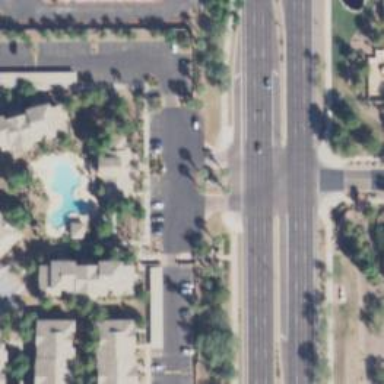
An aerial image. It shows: Unmarked road crossing.